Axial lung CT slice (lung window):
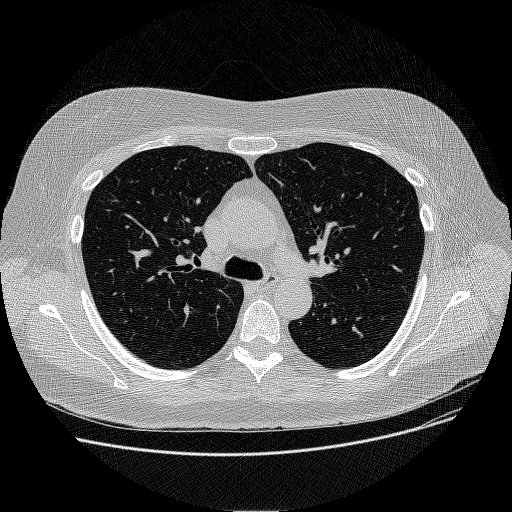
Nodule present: no